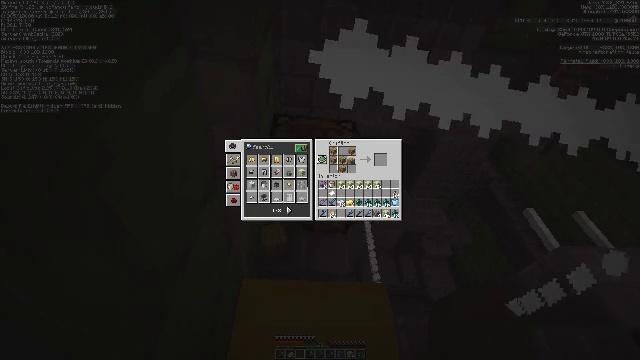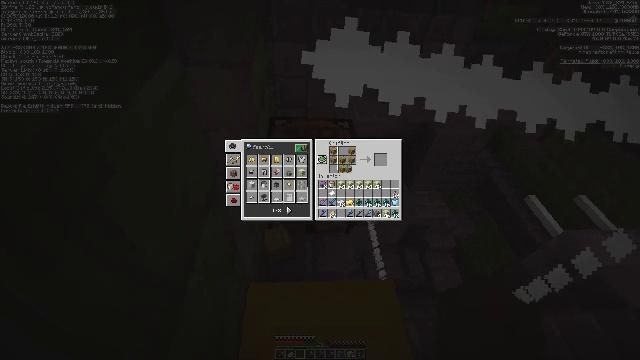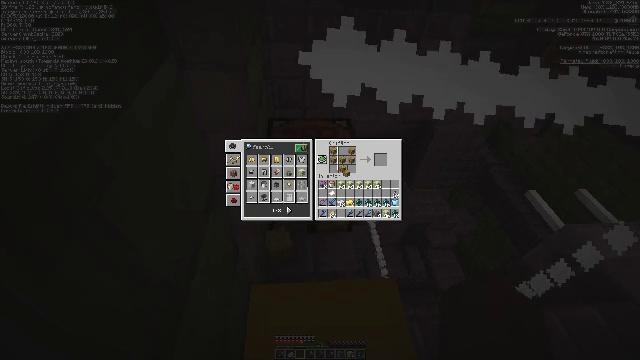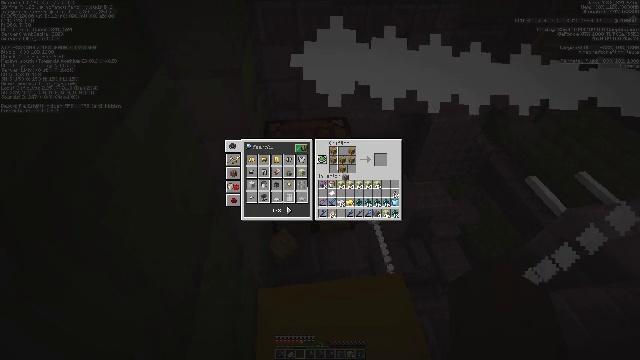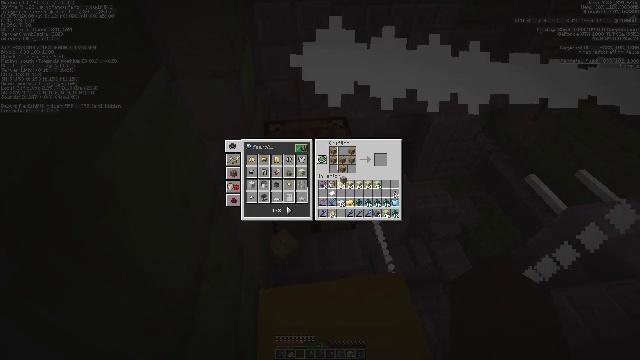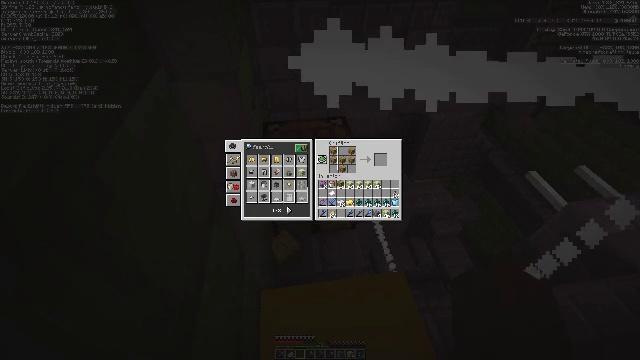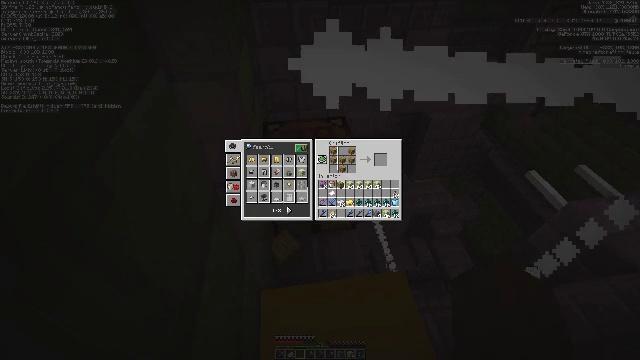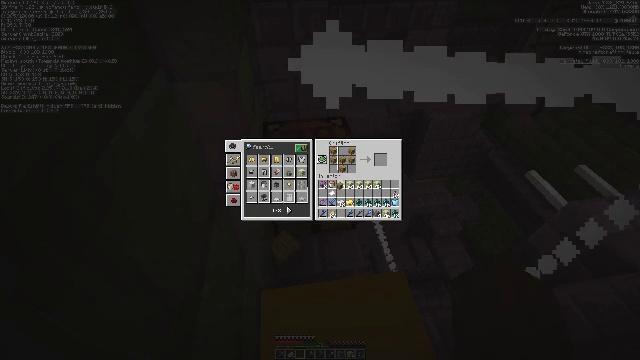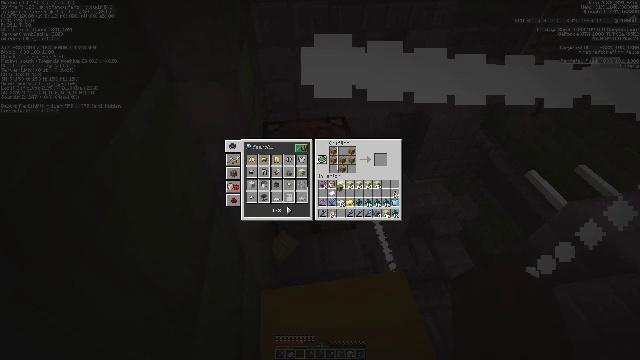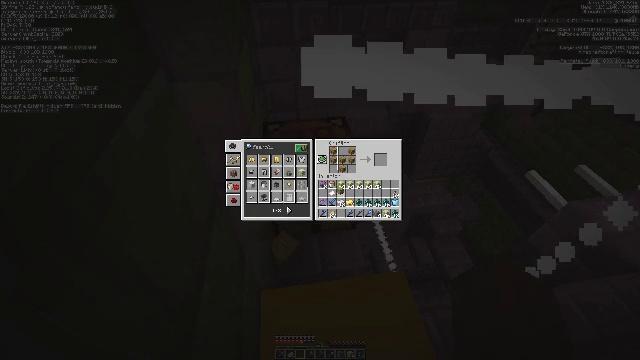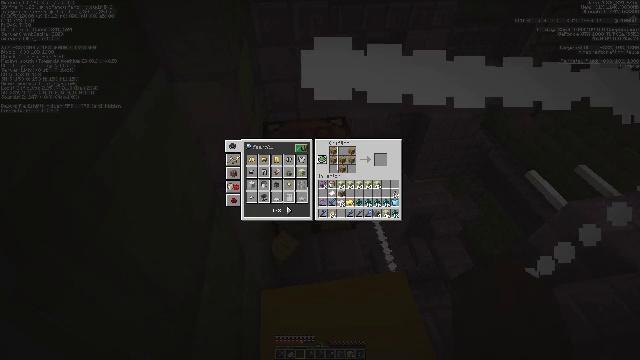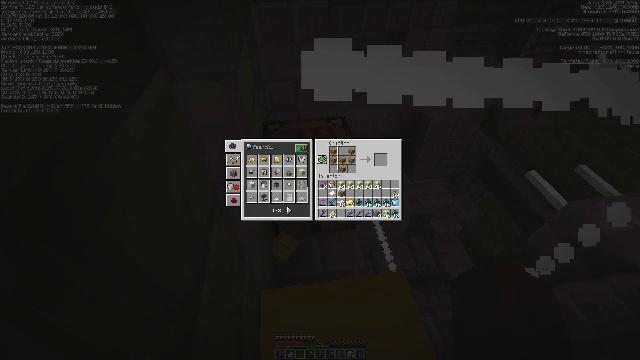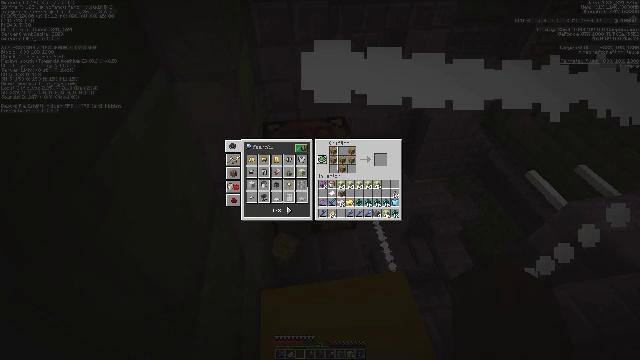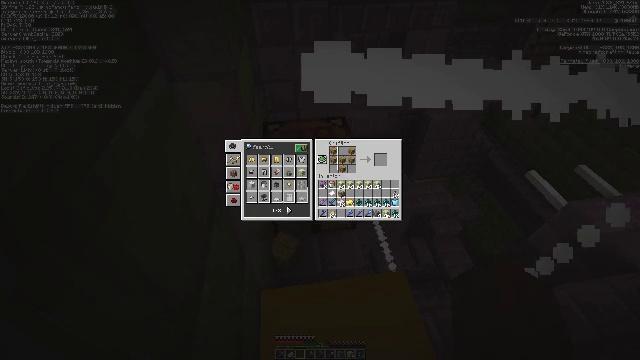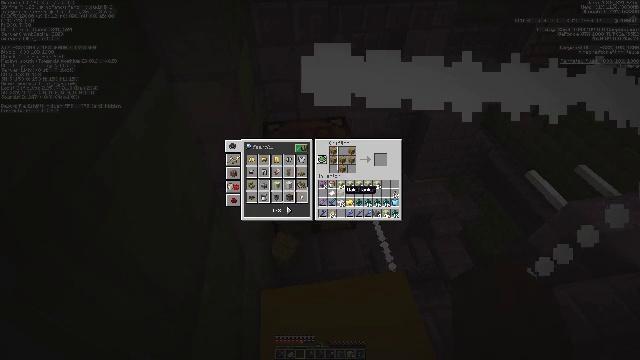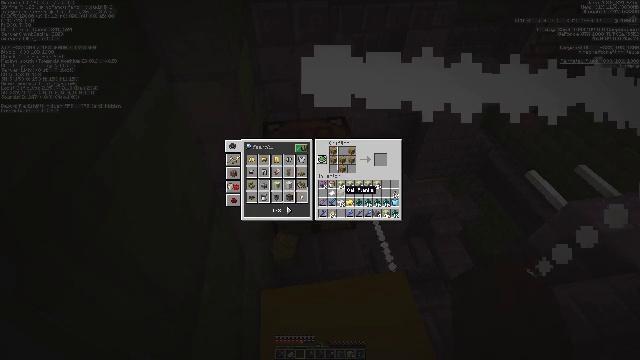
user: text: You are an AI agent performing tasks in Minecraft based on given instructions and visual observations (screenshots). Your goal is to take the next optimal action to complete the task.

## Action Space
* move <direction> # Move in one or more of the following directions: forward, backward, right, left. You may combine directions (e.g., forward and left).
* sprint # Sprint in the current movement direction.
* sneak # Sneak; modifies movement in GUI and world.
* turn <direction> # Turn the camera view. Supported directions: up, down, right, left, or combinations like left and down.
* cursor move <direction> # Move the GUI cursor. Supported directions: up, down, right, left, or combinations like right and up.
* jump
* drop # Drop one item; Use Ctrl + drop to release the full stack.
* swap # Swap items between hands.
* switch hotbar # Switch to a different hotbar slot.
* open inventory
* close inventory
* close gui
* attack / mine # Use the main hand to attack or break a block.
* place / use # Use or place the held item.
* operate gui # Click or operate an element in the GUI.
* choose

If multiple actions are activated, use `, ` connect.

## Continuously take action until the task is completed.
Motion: motion action
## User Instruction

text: Create a shield using the crafting table.
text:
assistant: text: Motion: turn down
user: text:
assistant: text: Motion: turn down
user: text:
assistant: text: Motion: turn down
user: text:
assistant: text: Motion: no_op
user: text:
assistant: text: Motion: turn down
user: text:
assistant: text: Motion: no_op
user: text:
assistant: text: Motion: no_op
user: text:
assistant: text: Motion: no_op
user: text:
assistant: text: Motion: no_op
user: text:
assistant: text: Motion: no_op
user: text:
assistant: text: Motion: attack / mine
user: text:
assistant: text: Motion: attack / mine
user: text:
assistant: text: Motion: attack / mine
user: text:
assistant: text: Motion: no_op
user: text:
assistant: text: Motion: no_op
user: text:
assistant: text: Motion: no_op
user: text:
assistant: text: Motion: no_op
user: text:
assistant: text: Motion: attack / mine
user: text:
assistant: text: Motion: attack / mine
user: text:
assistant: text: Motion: attack / mine
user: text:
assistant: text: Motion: turn up, attack / mine
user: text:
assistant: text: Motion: turn up
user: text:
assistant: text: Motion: turn up
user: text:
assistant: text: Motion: turn up
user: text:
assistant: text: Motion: no_op
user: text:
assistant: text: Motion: no_op
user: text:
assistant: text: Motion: use / place
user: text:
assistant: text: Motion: use / place
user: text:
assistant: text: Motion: use / place
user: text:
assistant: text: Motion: no_op